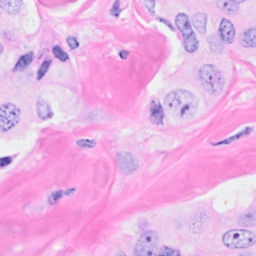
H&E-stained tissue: Breast